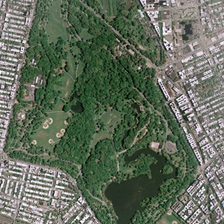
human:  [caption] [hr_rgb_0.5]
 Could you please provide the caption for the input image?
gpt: many buildings are around a park with many green trees and a lake .

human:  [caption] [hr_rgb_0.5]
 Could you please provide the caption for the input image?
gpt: many buildings are around a park with many green trees and a lake .

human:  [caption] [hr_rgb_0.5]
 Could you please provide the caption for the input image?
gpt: the irregular area is covered by lush plants and grassland and is surrounded by rows of residential buildings .

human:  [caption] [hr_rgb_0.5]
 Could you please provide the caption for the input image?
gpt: the irregular area is covered by lush plants and grassland and is surrounded by rows of residential buildings .

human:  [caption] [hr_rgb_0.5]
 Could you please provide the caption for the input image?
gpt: many buildings are around a park with many green trees and a lake .